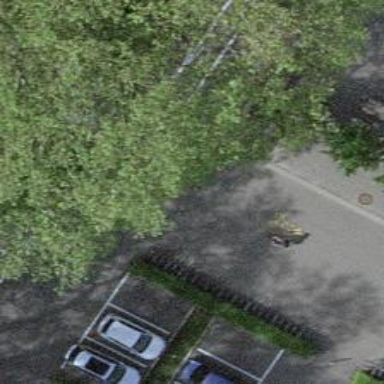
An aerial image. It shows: Bollard barrier.